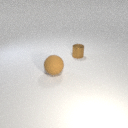
large brown rubber sphere in front of small brown metal cylinder